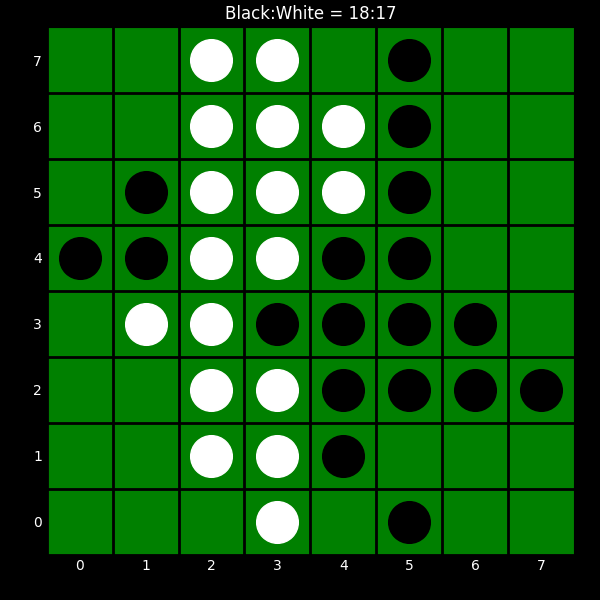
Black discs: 18
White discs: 17